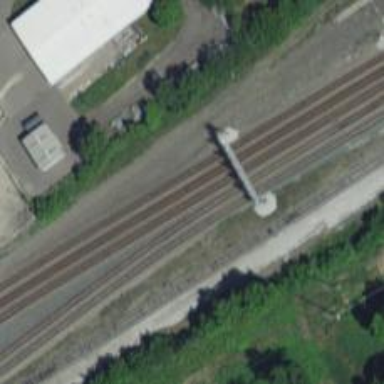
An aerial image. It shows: Railway signal.